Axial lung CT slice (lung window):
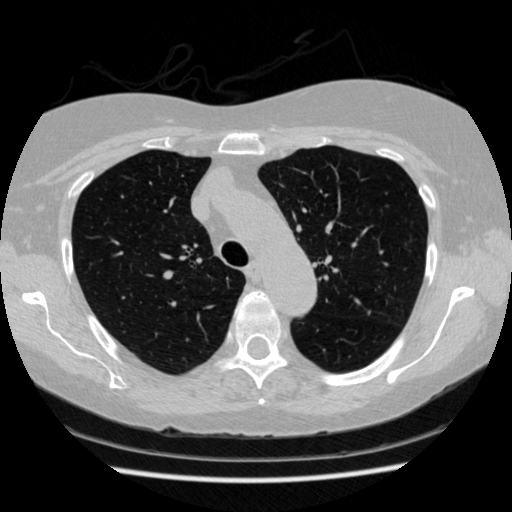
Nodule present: no